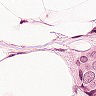
Metastatic tissue present: yes